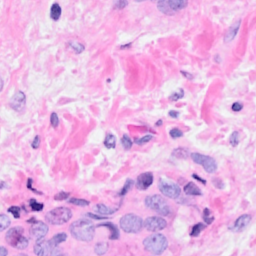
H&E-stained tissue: Breast